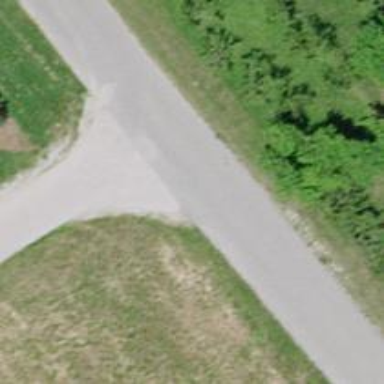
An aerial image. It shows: Unclassified road.